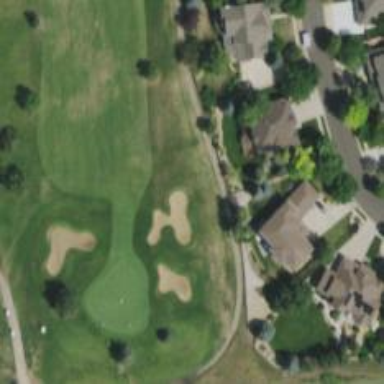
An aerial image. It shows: Service road designed as golf cart path.